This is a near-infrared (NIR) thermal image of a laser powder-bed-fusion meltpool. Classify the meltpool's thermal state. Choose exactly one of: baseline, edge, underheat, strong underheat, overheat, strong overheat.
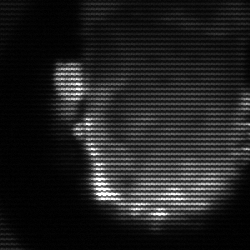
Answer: baseline